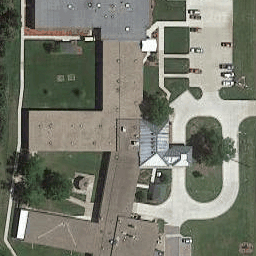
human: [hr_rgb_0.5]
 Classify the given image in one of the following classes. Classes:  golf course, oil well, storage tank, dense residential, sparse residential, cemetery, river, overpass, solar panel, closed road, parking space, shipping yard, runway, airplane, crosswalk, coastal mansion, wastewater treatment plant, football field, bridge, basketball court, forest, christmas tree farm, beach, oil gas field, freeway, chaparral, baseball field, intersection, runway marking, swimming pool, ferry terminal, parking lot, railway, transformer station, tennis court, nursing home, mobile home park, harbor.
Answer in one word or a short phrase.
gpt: nursing home